Current action and preconditions to check: trajectory_clear

Your task: For each precondition in the list above, predict whether it will hold at this action.

Consider the current scene as observed from the mobile robot's camera, and analyze the predicted future states of all dynamic agents (e.g., people, animals, vehicles, or any moving entities) within the NEXT SECOND.

IMPORTANT: Only answer "very likely" if you are absolutely certain—based on strong, clear evidence—that a dynamic agent will violate the precondition in the predicted future state. Do NOT answer "very likely" for unlikely, ambiguous, or low-probability risks.

Ask yourself for each precondition: Is there a high probability, with clear and convincing evidence, that the predicted future states of any dynamic agent will interfere with the predicted future state of the currently executing action within the NEXT SECOND, causing that precondition to fail?

Assess the risk level based on these predictions. Use "likely" or "very likely" if motions create a clear risk of interference.

Use "neutral" or "improbable" if agents are nearby but their predicted paths are clearly diverging or non-conflicting.

Failure Risk Categories: "very improbable", "improbable", "neutral", "likely", "very likely"

Answer Format: Output ONLY the probability_of_failure value from these categories: "very improbable", "improbable", "neutral", "likely", "very likely"

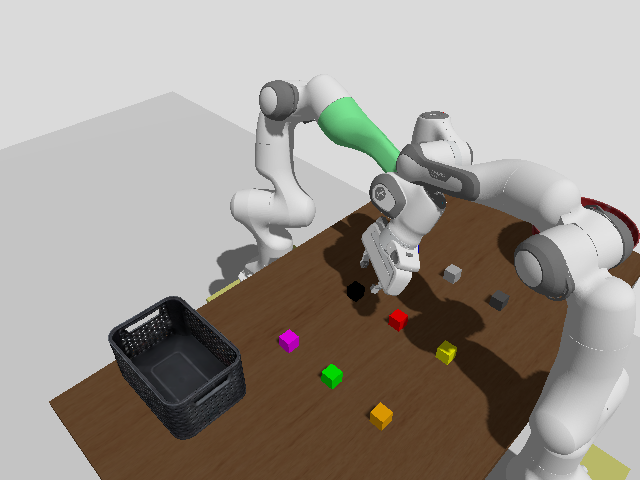

Answer: improbable